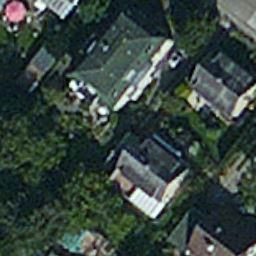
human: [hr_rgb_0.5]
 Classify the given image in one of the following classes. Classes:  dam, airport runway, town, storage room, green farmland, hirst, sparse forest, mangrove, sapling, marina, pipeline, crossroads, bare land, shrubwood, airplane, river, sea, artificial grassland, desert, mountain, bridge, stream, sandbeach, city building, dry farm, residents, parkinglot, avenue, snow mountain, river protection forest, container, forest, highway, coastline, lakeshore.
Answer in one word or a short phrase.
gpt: residents